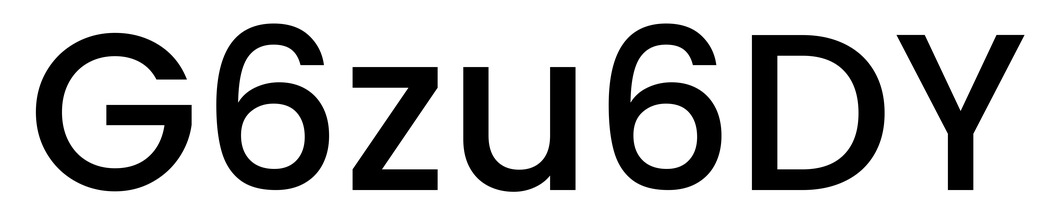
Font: Poppins-Medium